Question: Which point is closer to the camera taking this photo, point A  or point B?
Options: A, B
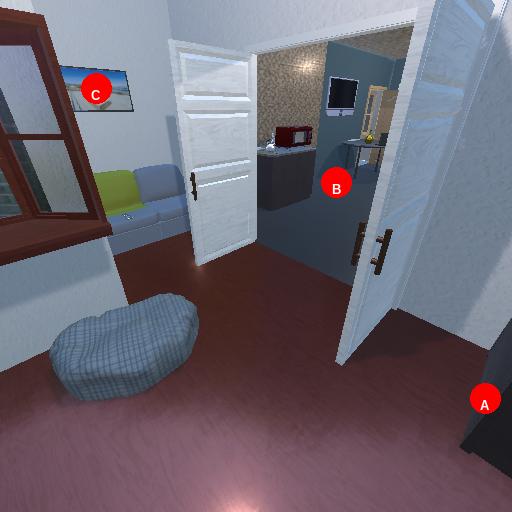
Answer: A